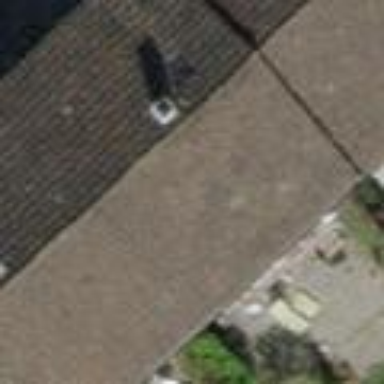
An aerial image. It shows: Terrace building with gabled tile roof.